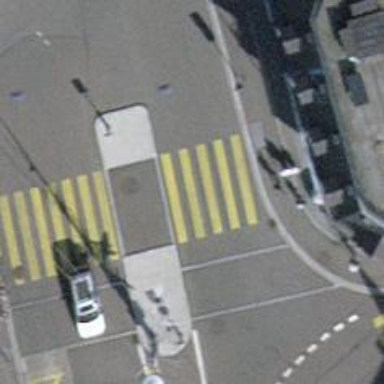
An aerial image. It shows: Uncontrolled zebra crossing with island. The crossing is marked with zebra stripes.